Field crop: tomato
Growth stage: 1
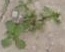
Species: portulaca